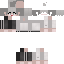
A female human skin with pale skin, wearing blonde bald dressed in a blue tshirt and black pants, featuring a closed mouth.